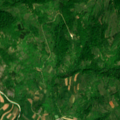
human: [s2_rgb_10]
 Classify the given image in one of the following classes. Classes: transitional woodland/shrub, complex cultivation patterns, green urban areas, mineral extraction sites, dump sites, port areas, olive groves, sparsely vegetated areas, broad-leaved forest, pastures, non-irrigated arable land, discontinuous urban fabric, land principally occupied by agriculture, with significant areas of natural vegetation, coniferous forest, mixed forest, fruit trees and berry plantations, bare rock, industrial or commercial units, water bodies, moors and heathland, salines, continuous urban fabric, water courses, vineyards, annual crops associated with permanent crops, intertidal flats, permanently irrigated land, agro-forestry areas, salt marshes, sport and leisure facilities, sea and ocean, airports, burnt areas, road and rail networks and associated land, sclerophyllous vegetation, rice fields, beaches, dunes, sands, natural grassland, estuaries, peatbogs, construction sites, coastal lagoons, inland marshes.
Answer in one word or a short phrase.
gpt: land principally occupied by agriculture, with significant areas of natural vegetation, broad-leaved forest, transitional woodland/shrub